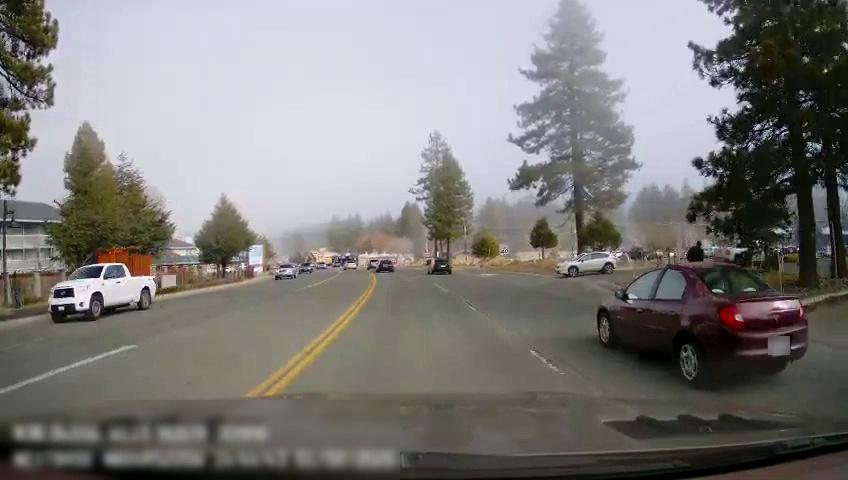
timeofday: Day
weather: Sunny
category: Drivable Space
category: Vehicles | Car
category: Vehicles | SUV
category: Pedestrians
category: Vehicles | Car
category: Vehicles | Truck
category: Vehicles | SUV
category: Vehicles | SUV
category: Vehicles | Car
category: Vehicles | Car
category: Vehicles | Car
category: Lanes | Opposite Lane
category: Lanes | Current Lane
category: Lanes | Current Lane
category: Lanes | Opposite Lane
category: Traffic | Signs